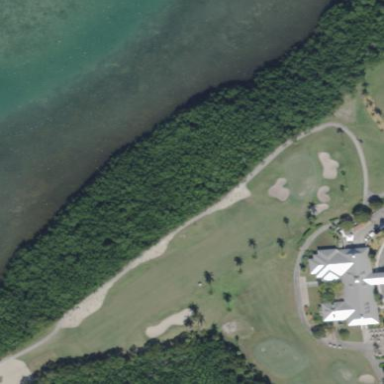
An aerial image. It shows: Grassy area designated as golf fairway.